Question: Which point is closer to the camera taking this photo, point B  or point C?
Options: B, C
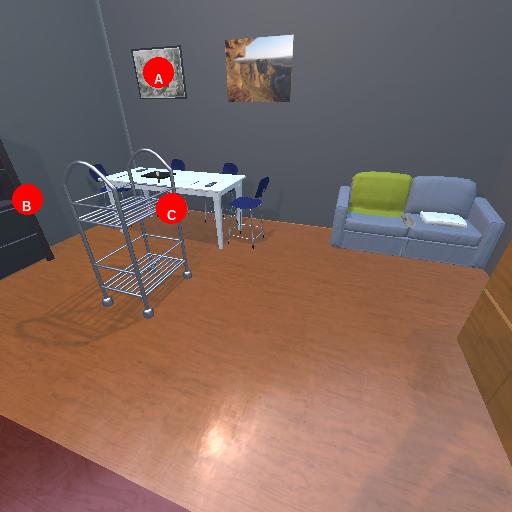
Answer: B